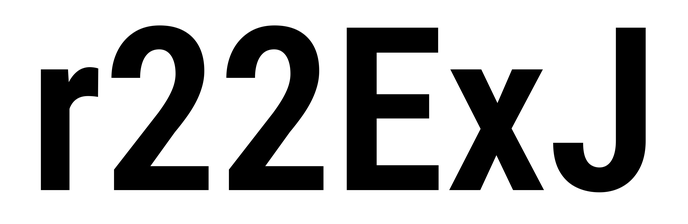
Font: Roboto_Condensed_SemiBold